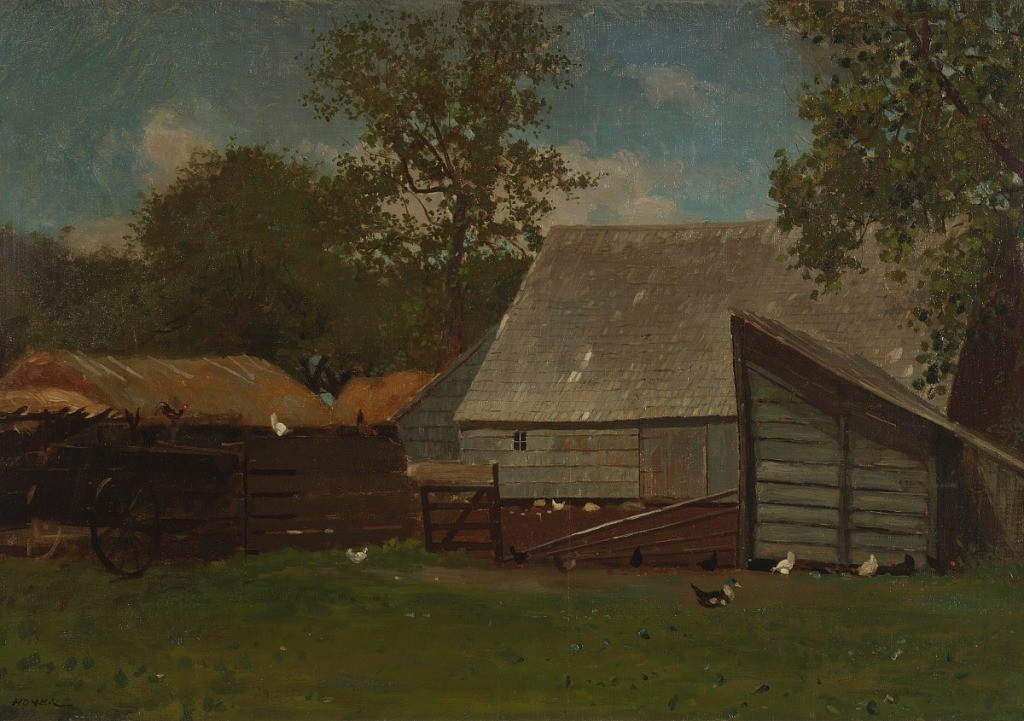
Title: Farmyard with Ducks and Chickens
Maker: Winslow Homer, American, 1836–1910
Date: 1872–73
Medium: Brush and oil paint on canvas
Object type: Painting
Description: Horizontal view of a barn with a lean-to shed; to left, are two hay-ricks and a farm wagon.  Chickens and ducks on fences and in grass, toward foreground; leafy trees surrounding, in background.